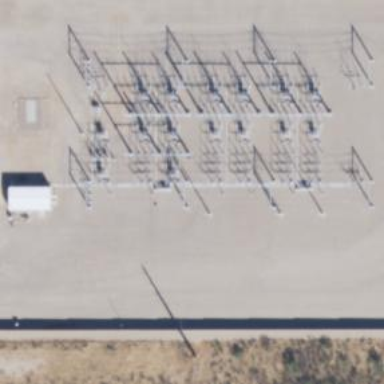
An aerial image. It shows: Switch used for power control.